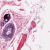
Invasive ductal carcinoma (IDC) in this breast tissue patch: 0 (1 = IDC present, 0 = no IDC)